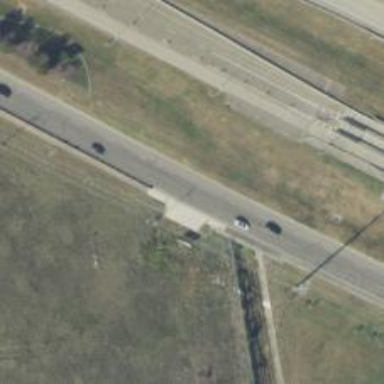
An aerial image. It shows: Secondary road with asphalt surface and frontage road.